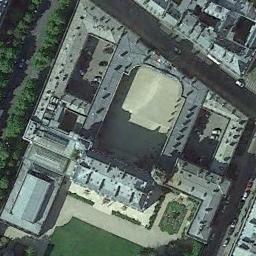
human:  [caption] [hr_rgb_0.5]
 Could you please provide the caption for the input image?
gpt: The central part of the palace is a circular building .

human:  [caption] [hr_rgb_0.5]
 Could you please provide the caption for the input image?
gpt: There are many trees of different sizes beside the palace .

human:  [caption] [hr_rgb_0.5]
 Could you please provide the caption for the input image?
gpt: The gray palace has some courtyards and some cars parked in the courtyards .

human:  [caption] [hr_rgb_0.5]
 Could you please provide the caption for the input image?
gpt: The palace is on the open place next to some trees .

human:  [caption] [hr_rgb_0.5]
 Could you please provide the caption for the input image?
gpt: There are some green trees beside the gray palace .